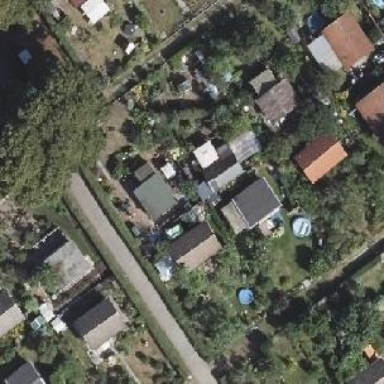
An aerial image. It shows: Plot within allotments.